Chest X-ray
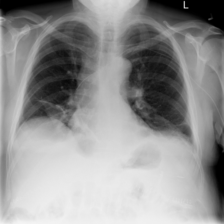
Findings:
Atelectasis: positive
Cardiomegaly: negative
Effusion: negative
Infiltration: negative
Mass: negative
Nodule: negative
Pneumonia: negative
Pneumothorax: negative
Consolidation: negative
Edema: negative
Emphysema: negative
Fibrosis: negative
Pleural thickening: negative
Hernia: negative